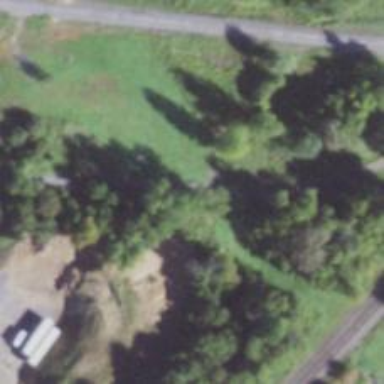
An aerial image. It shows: Rail spur service.